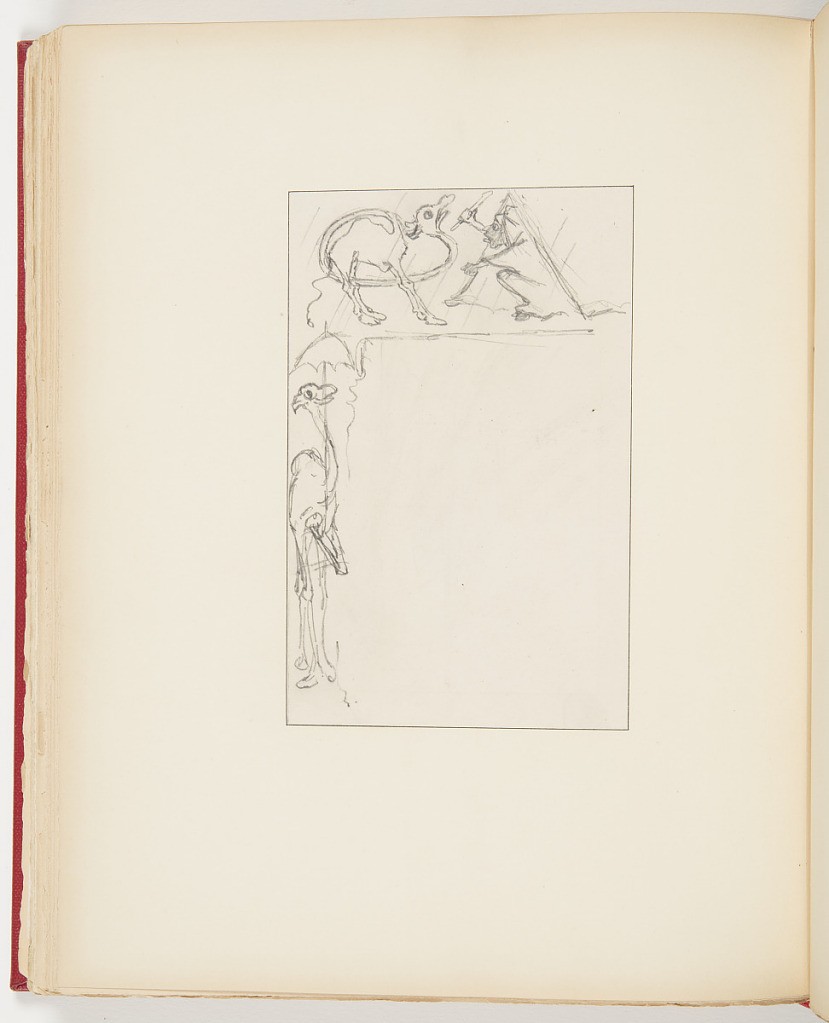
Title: Sketch for “The Intruding Camel”
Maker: Frederick Stuart Church, American, 1842–1924
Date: ca. 1878
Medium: Graphite on paper
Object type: Ephemera
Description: Top; center, profile of camel, shocked, neck stretched over and under his body; right, profile of figure with stick in hand, yelling at camel, coming out of tent. Left, front of camel holding umbrella. Raining.